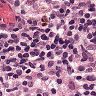
Metastatic tissue present: no